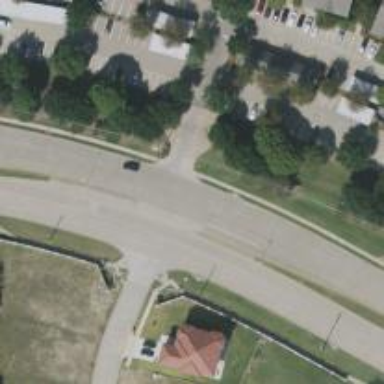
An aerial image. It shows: Secondary road.